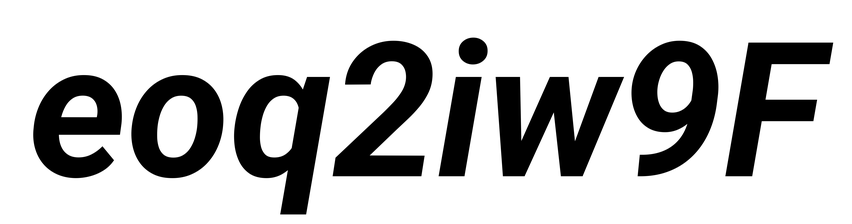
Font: Roboto-Italic_Bold_Italic